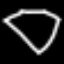
Label: diamond